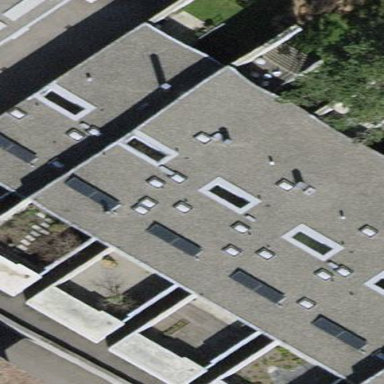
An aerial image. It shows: Terrace building.